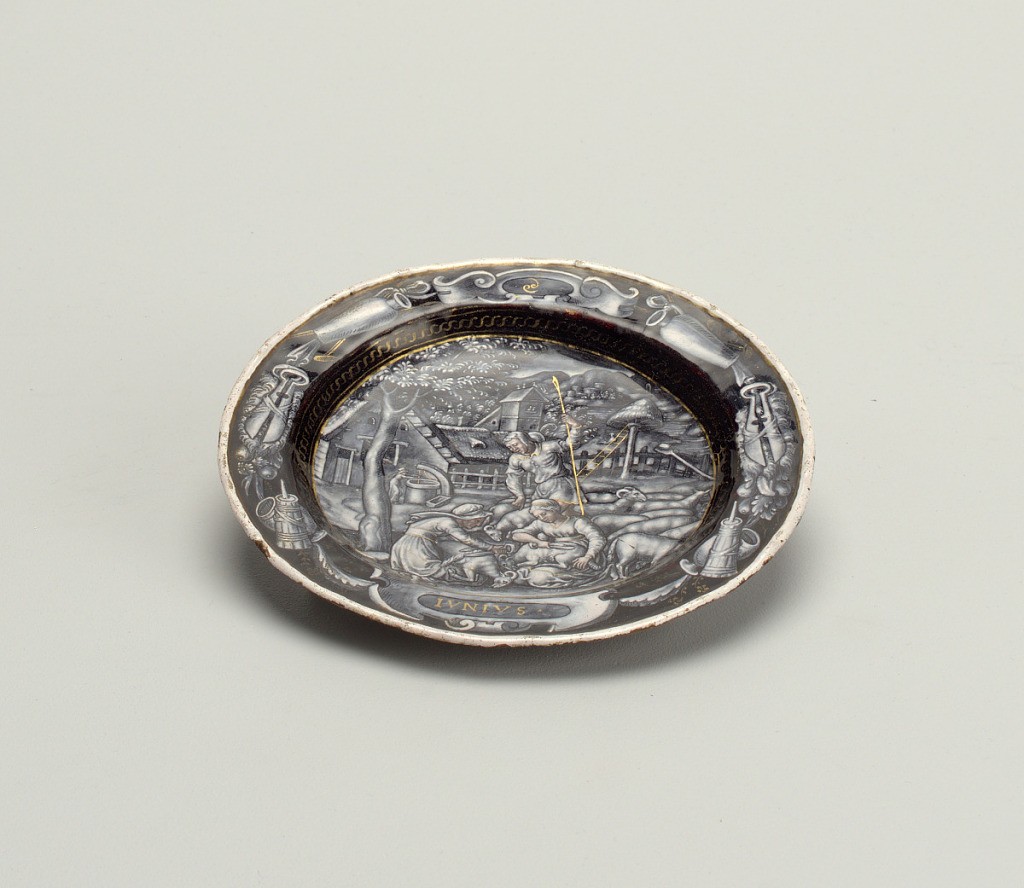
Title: Plate
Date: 16th century
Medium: Enameled copper
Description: Limoges enamel small plate decorated en grisaille, with flesh tones and heightened in gold, depicting peasants shearing sheep, captioned: "IVNIVS". On reverse, lobster at center encircled by scrollwork and a winged putto and lion.